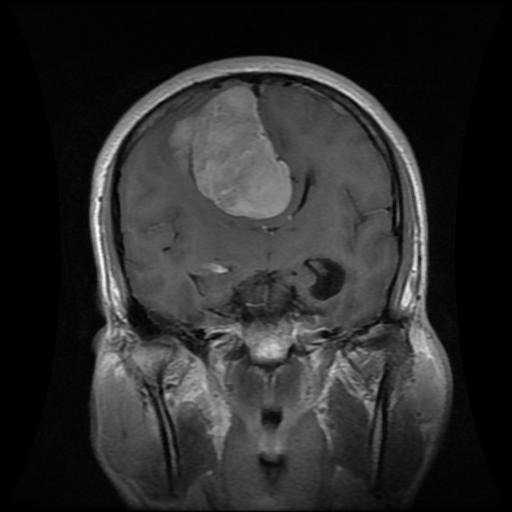
Label: meningioma